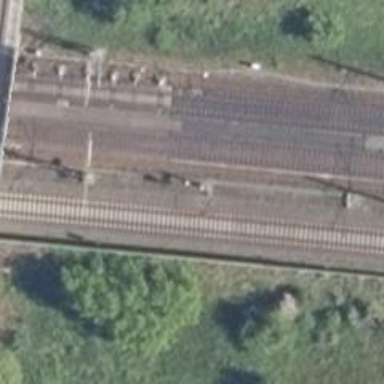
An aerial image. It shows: Railway signal.